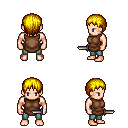
a pixel art fantasy rpg character, male body template, human, light skin, brown tunic, teal pants, blonde plain hairstyle, dagger, four views (front, back, left, right), 2x2 character sprite sheet, small pixel art, hard edges, no anti-aliasing